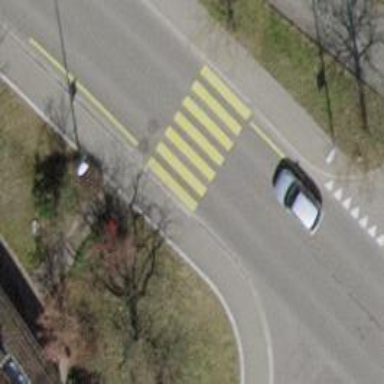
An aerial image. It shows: Uncontrolled zebra crossing with zebra markings.